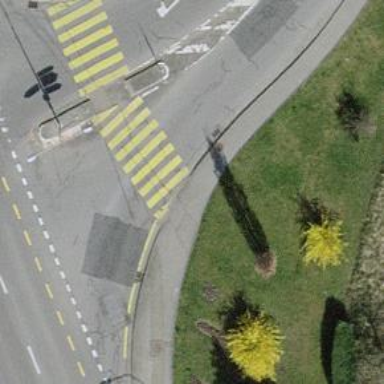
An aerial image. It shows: Uncontrolled road crossing with markings.